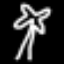
Label: palm tree